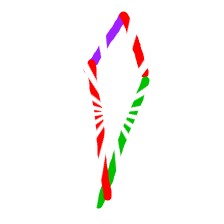
Shape: kite